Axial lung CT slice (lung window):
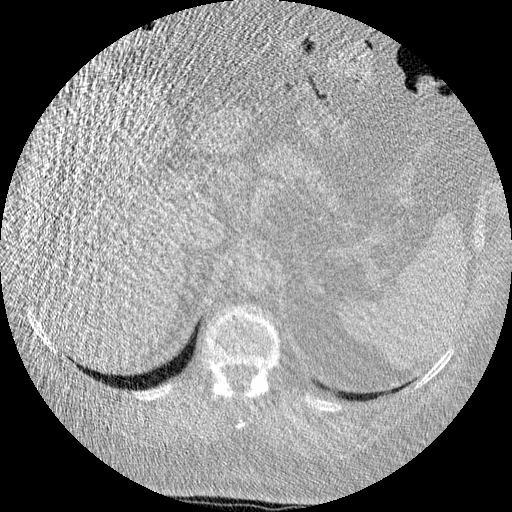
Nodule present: no